Question: i write this code
'''
- (void)requestFinished:(ASIHTTPRequest *)request
{
// Use when fetching text data
NSString *responseString = [request responseString];
dataToDisplay = [[NSMutableArray alloc] init];
//NSString *myJSON = [[NSString alloc] initWithString:responseString];
NSDictionary *json = [responseString JSONValue];
Status *statut = [[Status alloc] init];
statut.flyNumber = [json objectForKey:@"flynumber"];
statut.ftatuts = [json objectForKey:@"fstatuts"];
statut.escDepart = [json objectForKey:@"escdepart"];
statut.escArrival = [json objectForKey:@"escarrival"];
statut.proArrival = [json objectForKey:@"proarrival"];
statut.proDepart = [json objectForKey:@"prodepart"];
statut.estDepart = [json objectForKey:@"estdepart"];
statut.estArrival = [json objectForKey:@"estarrival"];
statut.realDepart = [json objectForKey:@"realdepart"];
statut.realArrival = [json objectForKey:@"realarrived"];
[dataToDisplay addObject:statut];
NSLog(@"ok");
}
- (NSInteger)numberOfSectionsInTableView:(UITableView *)tableView
{
// Return the number of sections.
return 1;
}
- (NSInteger)tableView:(UITableView *)tableView numberOfRowsInSection:(NSInteger)section
{
// Return the number of rows in the section.
return [dataToDisplay count];
}
- (UITableViewCell *)tableView:(UITableView *)tableView cellForRowAtIndexPath:(NSIndexPath *)indexPath
{
static NSString *CellIdentifier = @"Cell";
UITableViewCell *cell = [tableView dequeueReusableCellWithIdentifier:CellIdentifier];
if (cell == nil) {
cell = [[[UITableViewCell alloc] initWithStyle:UITableViewCellStyleDefault reuseIdentifier:CellIdentifier] autorelease];
}
// Configure the cell...
NSLog(@"1 ok");
Status *statut2 = [dataToDisplay objectAtIndex:indexPath.row];
NSLog(@"2 ok");
cell.textLabel.text = [NSString stringWithFormat:@"%@ - %@",statut2.flyNumber,statut2.ftatuts];
NSLog(@"3 ok");
return cell;
}
'''
The problem that the table still empty . And i don't have "ok 1" message in the console .
This is my controller .h
'''
#import <UIKit/UIKit.h>
#import "ASIHTTPRequest.h"
#import "JSON.h"
#import "Status.h"
@interface StatusTableViewController : UITableViewController {
NSString * Flynumber;
NSMutableArray *dataToDisplay;
}
@property(retain,nonatomic) IBOutlet NSString * Flynumber;
@end
'''
i added '[self.tableView reloadData];' and it work .

But how to put each result on a line (cell) ?
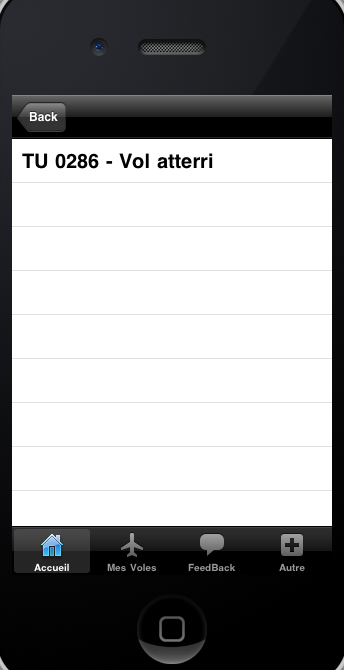
Answer: To execute a reload you have to execute :
'''
[self.tableView reloadData];
'''
at the end of the requestFinished: function